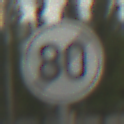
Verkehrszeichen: EndeGeschwindigkeit80
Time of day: MorningAfternoon
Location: Outdoor (Suburban)
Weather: PartlyCloudy
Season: NotSpecified
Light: Natural